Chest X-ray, PA view. Patient: 61 years old, sex M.
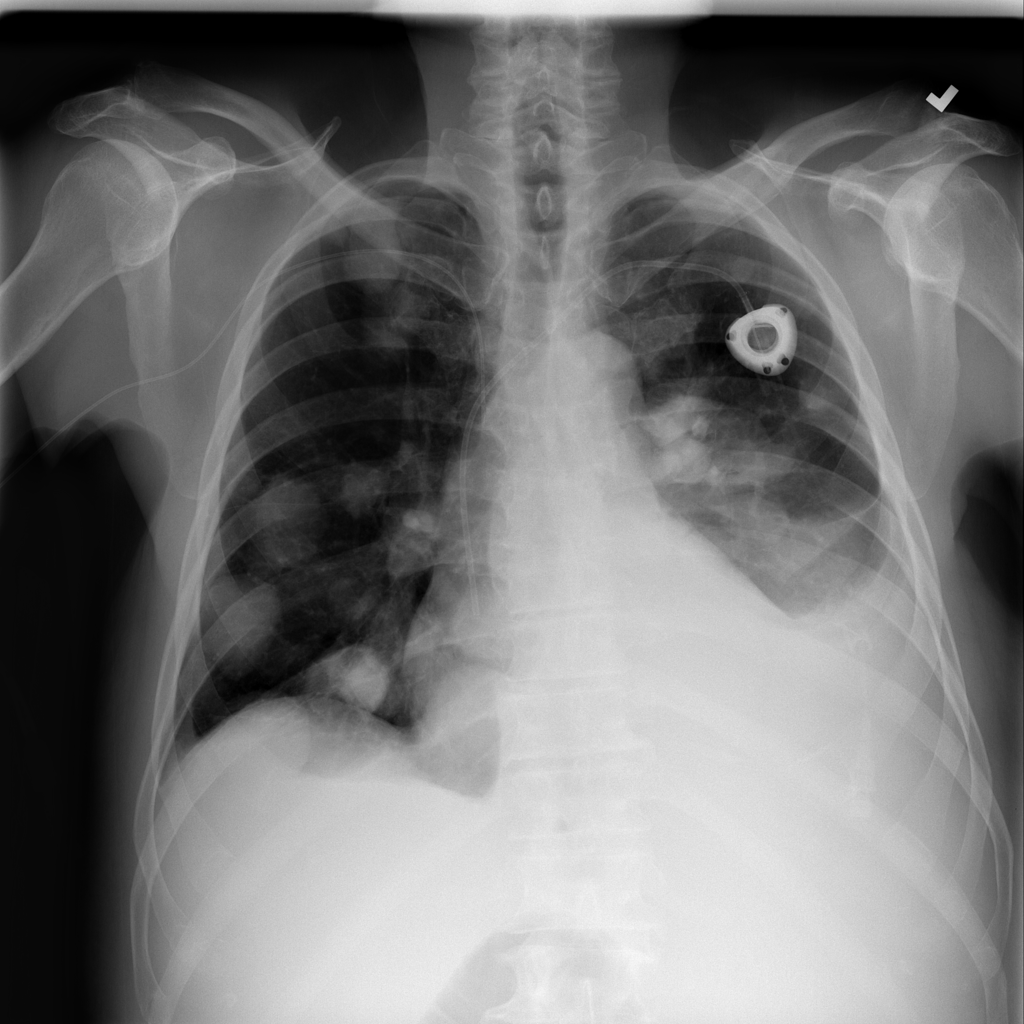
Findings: Consolidation, Effusion, Infiltration